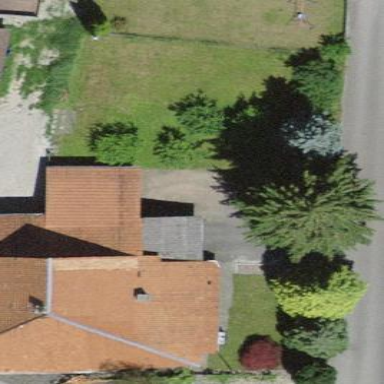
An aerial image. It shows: Residential building.